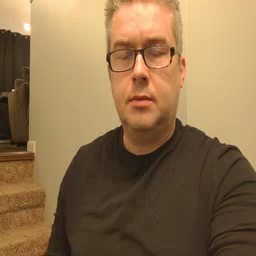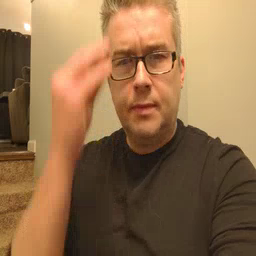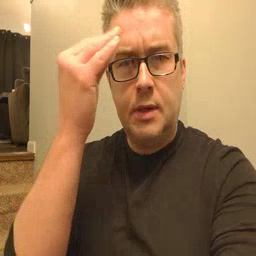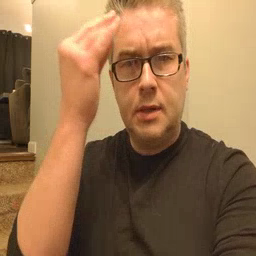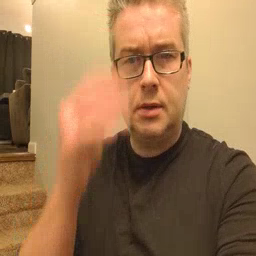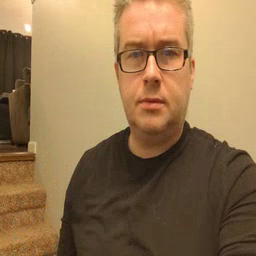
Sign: think